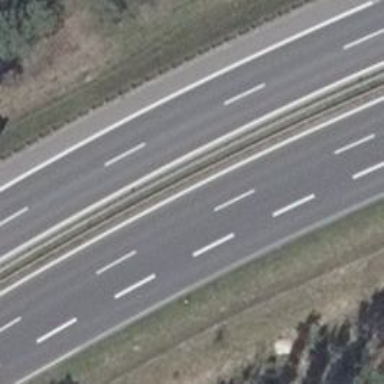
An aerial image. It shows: Asphalt trunk motorway.